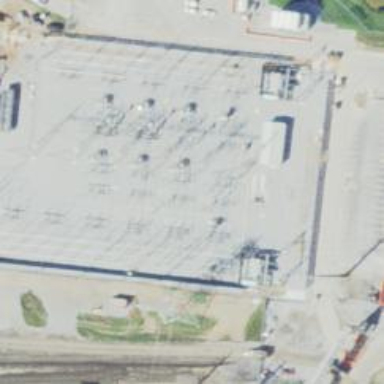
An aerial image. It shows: Switch for power supply.